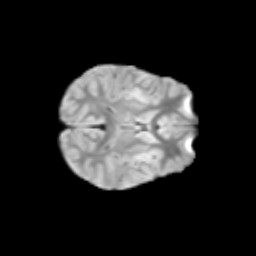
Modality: T2w
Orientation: axial
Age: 11
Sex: female
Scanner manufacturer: siemens
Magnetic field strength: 3 T
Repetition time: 3.8 s
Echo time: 0.07 s